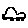
Label: car